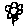
Label: flower